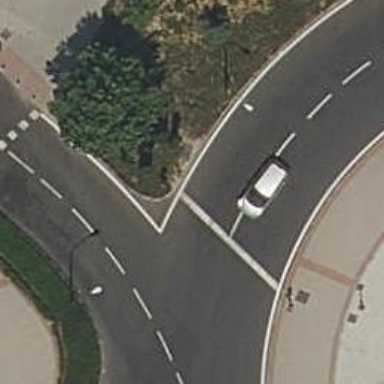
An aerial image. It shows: Road with traffic signals.